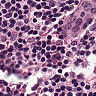
Metastatic tissue present: no